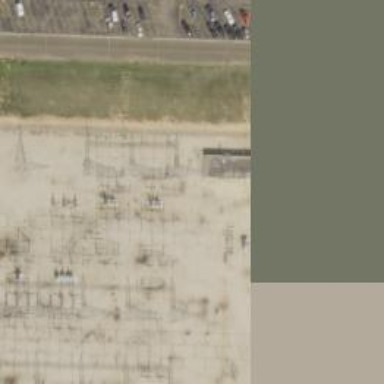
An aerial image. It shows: Switch for power supply.